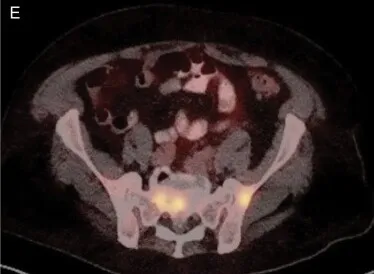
(E) DOTATE PET on 09/10/2021 shows sacral and vertebral metastases.
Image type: radiology (pet)